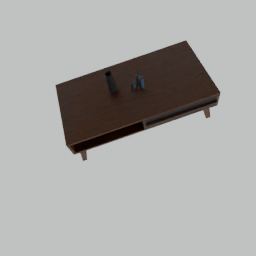
Label: furniture